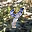
Label: 4